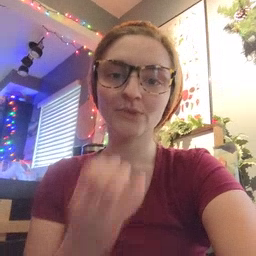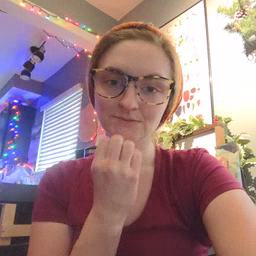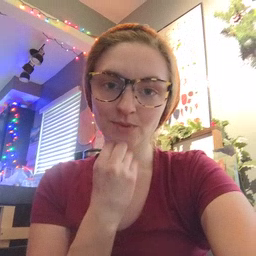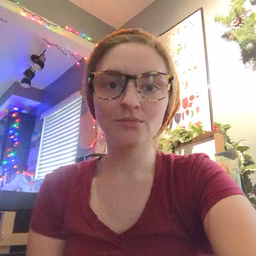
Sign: underwear